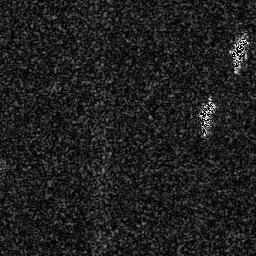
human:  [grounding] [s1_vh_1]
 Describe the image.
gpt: In the satellite image, there is  <ref>1 small ship </ref> <box>[[77, 39, 83, 46, 0]]</box> located at right,  <ref>1 small ship </ref> <box>[[89, 14, 96, 24, 0]]</box> located at top right.